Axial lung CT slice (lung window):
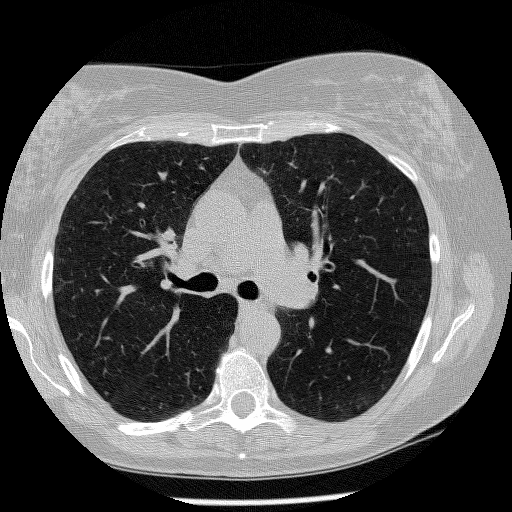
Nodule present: no